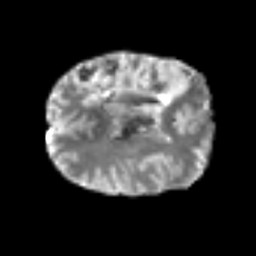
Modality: T2w
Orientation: axial
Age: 49
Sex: male
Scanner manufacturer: siemens
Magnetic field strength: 3 T
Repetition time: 6.1 s
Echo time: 0.101 s